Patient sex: M
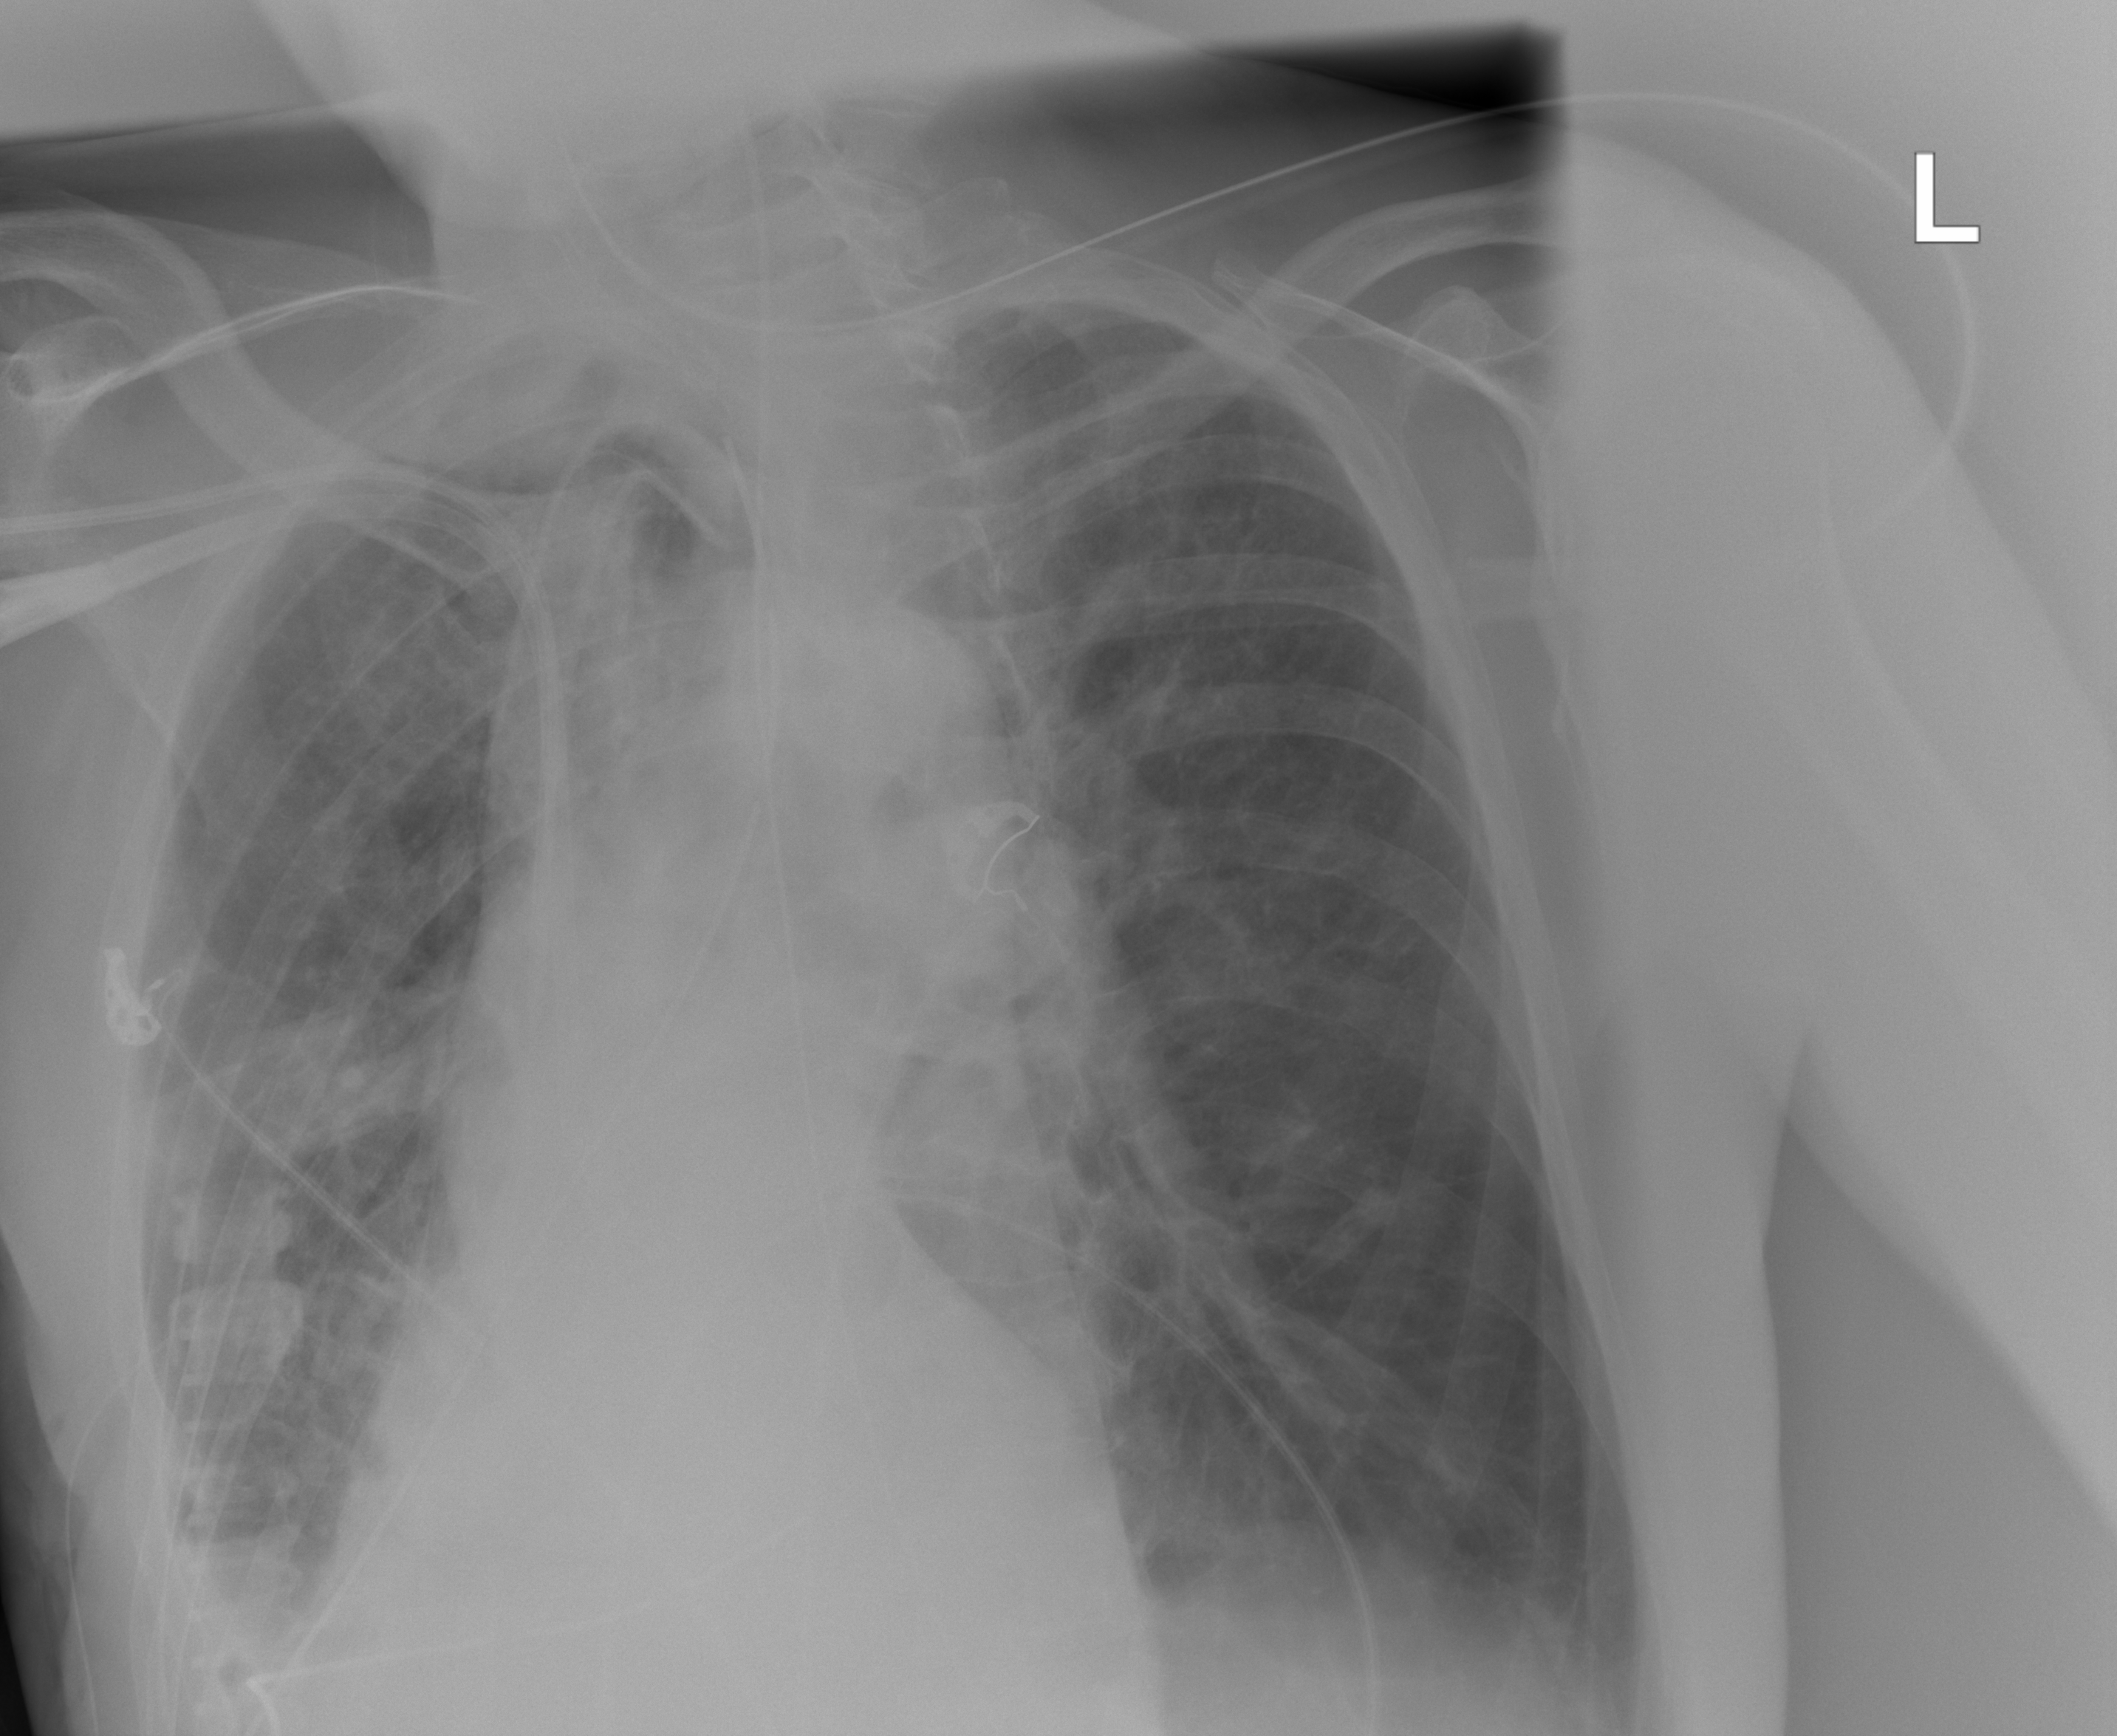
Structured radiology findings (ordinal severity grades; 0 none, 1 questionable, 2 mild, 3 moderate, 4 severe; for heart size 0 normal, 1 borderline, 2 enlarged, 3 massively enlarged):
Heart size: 0
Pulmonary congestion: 1
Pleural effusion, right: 2
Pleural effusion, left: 1
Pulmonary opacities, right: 0
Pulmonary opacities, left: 0
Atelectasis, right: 2
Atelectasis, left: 0